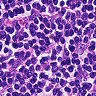
Metastatic tissue present: no